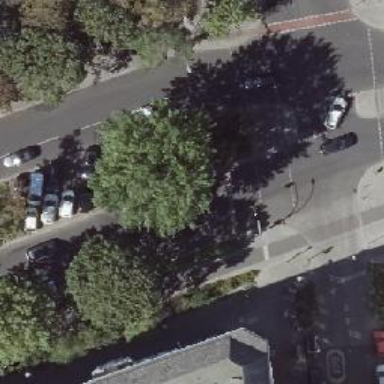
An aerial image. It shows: Deciduous tree with broadleaved leaves.